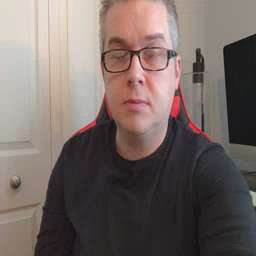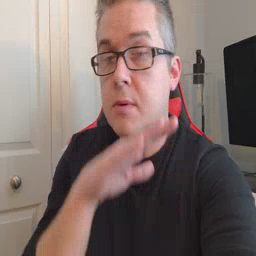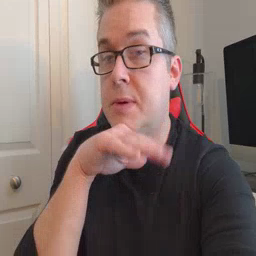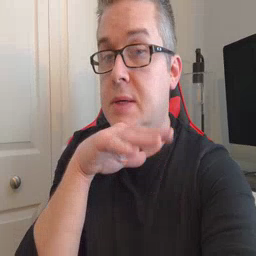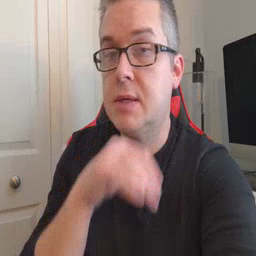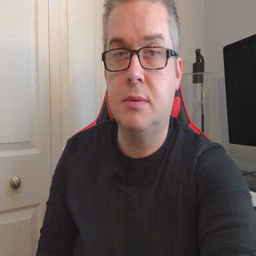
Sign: pig